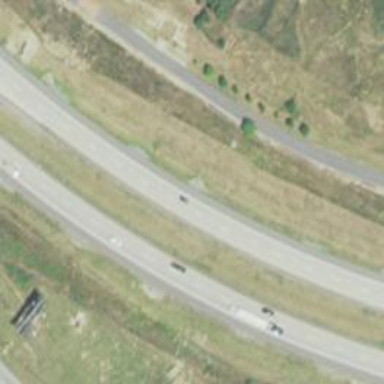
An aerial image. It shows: This image shows trunk highway that functions as expressway.